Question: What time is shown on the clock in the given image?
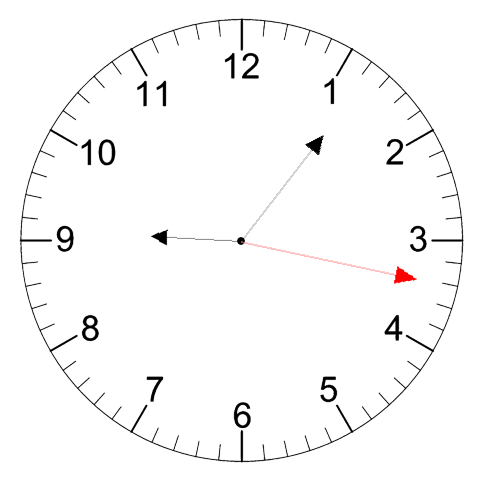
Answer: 09:06:17